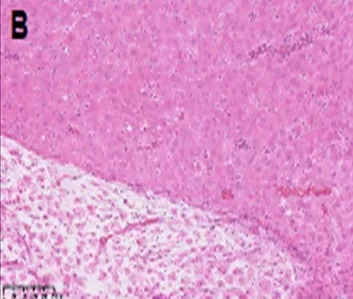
Original magnification 100x.
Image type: pathology (h&e)